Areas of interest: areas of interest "Chenyu Lexus Automobile Sales and Service Co., Ltd."
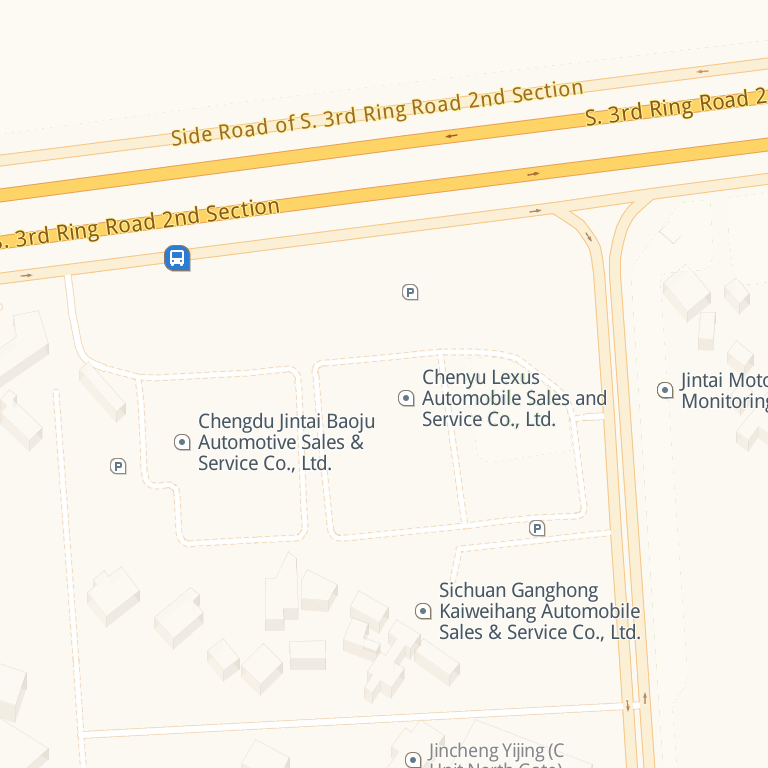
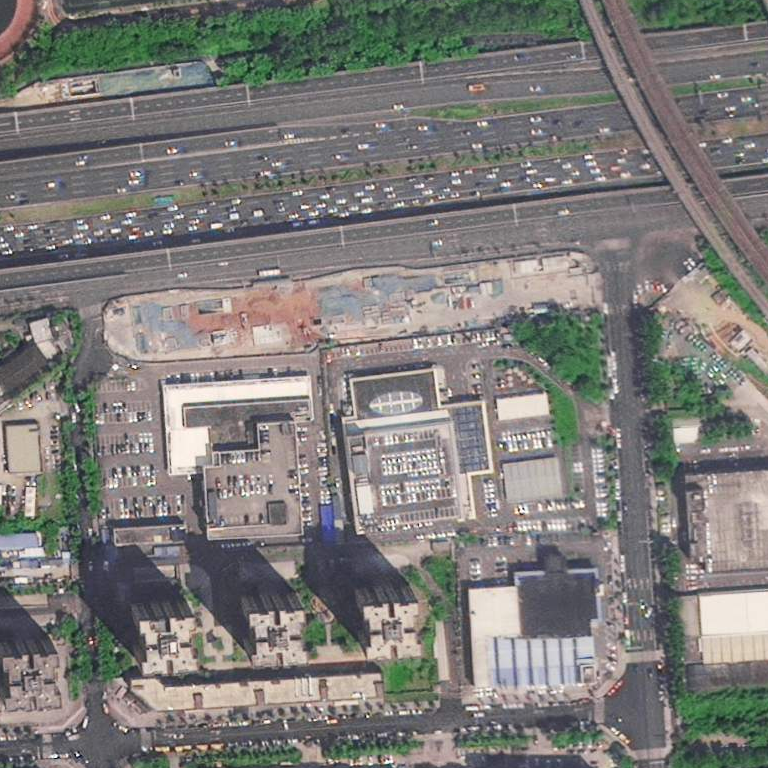